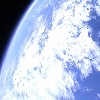
Label: cloud